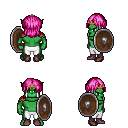
a pixel art fantasy rpg character, male body template, orc, green skin, leather shoulder armor, white pants, pink long bangs hairstyle, bronze tiara, maroon shoes, shield, four views (front, back, left, right), 2x2 character sprite sheet, small pixel art, hard edges, no anti-aliasing